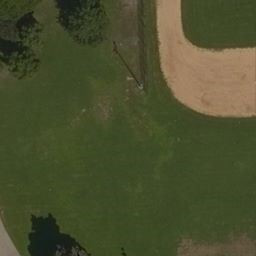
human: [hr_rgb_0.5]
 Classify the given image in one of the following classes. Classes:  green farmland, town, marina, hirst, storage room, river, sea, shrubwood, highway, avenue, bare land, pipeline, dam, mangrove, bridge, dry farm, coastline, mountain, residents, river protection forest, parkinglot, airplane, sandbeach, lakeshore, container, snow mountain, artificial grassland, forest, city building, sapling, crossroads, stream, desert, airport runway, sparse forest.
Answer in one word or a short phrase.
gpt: artificial grassland